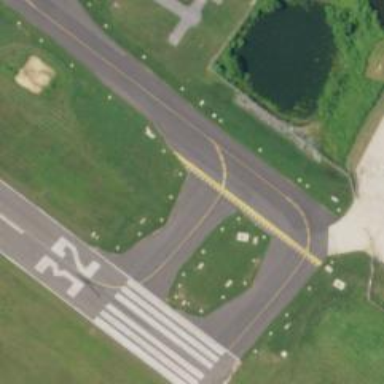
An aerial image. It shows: View of taxiway at the airport.